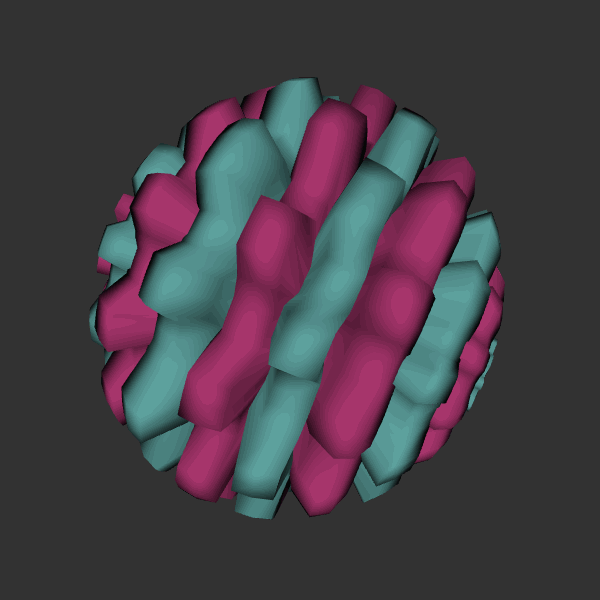
Background: dark